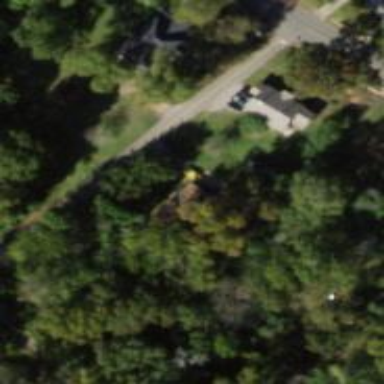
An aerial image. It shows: Driveway.